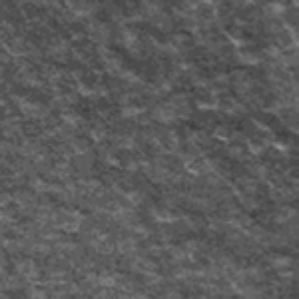
Label: frost